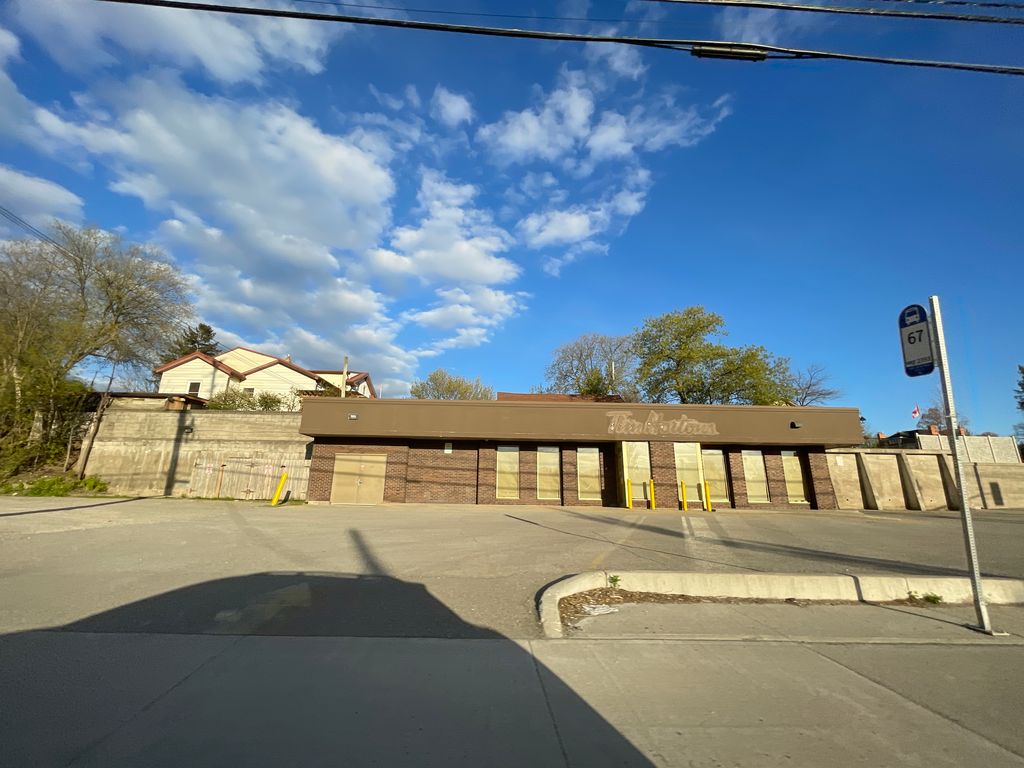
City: kitchener-waterloo